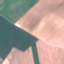
Land use / land cover: AnnualCrop